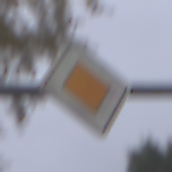
Verkehrszeichen: Vorfahrtsstrasse
Umgebung: Outdoor, Nature
Tageszeit: Midday
Wetter: Overcast
Licht: Natural
Jahreszeit: Autumn
Kontrast: LowContrast